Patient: sex M, age 69
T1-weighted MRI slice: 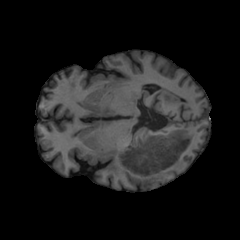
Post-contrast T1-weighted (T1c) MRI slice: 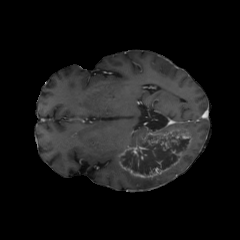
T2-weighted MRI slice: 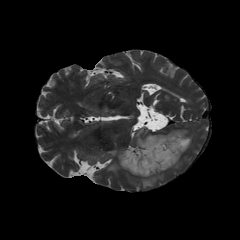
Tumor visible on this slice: yes
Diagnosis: Glioblastoma, IDH-wildtype
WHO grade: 4